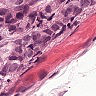
Metastatic tissue present: yes